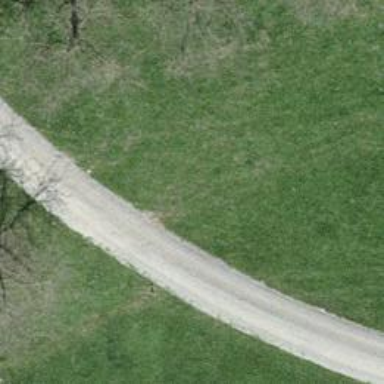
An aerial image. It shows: Gravel track.